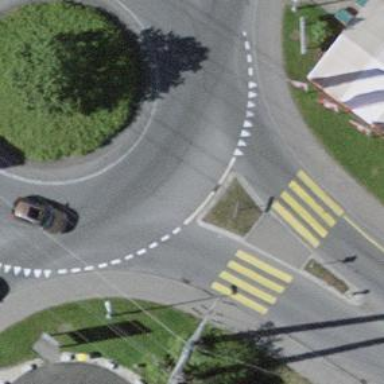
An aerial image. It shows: Road with "give way" sign.